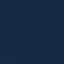
Label: SeaLake